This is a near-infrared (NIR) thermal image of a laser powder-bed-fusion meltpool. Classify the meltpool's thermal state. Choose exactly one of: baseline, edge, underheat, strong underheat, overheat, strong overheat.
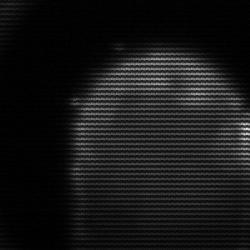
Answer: edge